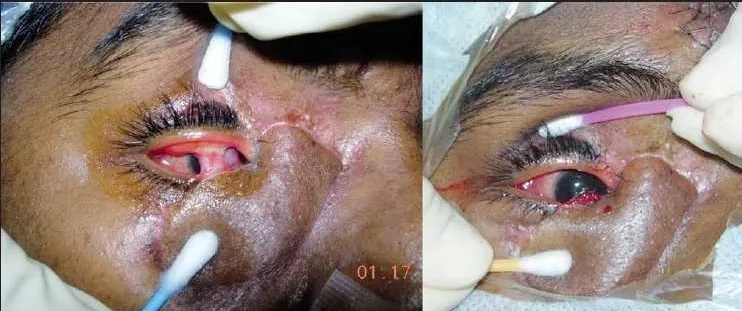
Tarsoconjunctival flap after division.
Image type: medical_photograph (other_medical_photograph)